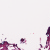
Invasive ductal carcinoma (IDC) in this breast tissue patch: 0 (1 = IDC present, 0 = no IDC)